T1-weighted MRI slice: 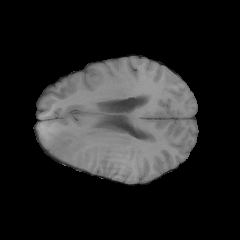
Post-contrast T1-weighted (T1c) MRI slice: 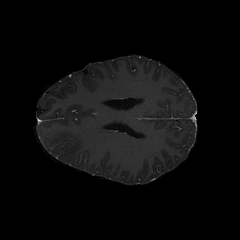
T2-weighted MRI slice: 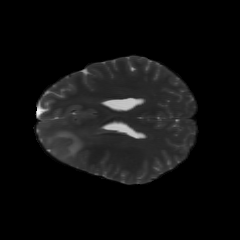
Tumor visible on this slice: yes